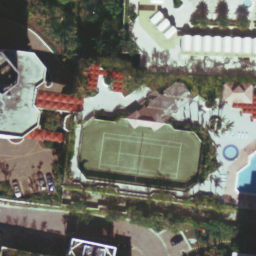
Label: tennis court